Question: Dears,
I have a question regarding plotting a Gantt chart with ggplot in R. Whenever I plot my data there is an overlap between segments. For example (as per the attached plot), you will see that product A1 should have four segments (as per the data attached) but due to the overlap you can see that there are only two segments (as per the attached image link). I would like to plot every segment for the same product in a separate row to avoid such overlapping. Once I have each segment on a row, I would like to have the product name for the group of segments is shown only one time. I am attaching the code I used in addition to the plot.
Thanks in advance
Mohamed
'''
Product Codes Batch Number Start End
A 1 1000 1500
A 1 1400 2000
A 1 1800 2300
A 1 6573 6905
A 2 13773 14105
A 2 5040 5372
A 2 720 1052
A 3 1921 2253
A 3 3933 4265
A 3 13441 13773
'''
'''
library(ggplot2)
library(grid)
library(dplyr)
library(gtable)
library(readxl)
library(readxl)
library(reshape2)
library(ggrepel)
library(RColorBrewer)
Book2 <- read_excel("C:/Users/...stack.xlsx", sheet = "Sheet1")
attach(Book2)
df2<-Book2
actcols <- c("#d95f0e","#756bb1","#0218a2","#ffb703", "#f76f73", "#027fdc", "#07c4c5","#303030","#11793b","#5d7261","#3f5f34","#905435","#997940","#ab3434","#961B4D")
myColors <- brewer.pal(5,"Set1")
start<-as.POSIXct('04/06/2020',format='%m/%d/%Y')
date<-(df2$Start)*60+start
zz2<-(df2$End)*60+start
Product<-paste(df2$'Product Codes',df2$'Batch Number')
plot2 <- ggplot(df2, aes(x=date,xend=zz2-900,y=Product, yend=Product,color=Product))+ geom_segment(stat = "identity")+ theme_bw()+ geom_segment(size=5)+
theme(plot.title=element_text(size=24, face="bold"),
axis.text.x=element_text(size=10),
axis.text.y=element_text(size=14),
axis.title.x=element_text(size=16),
axis.title.y=element_text(size=14),
legend.title = element_text(size=16),
legend.position="top")+scale_x_datetime(date_labels ="%a %b %d", date_breaks ="1 day") +
theme(axis.text.x = element_text(hjust=2.5))
plot2
'''

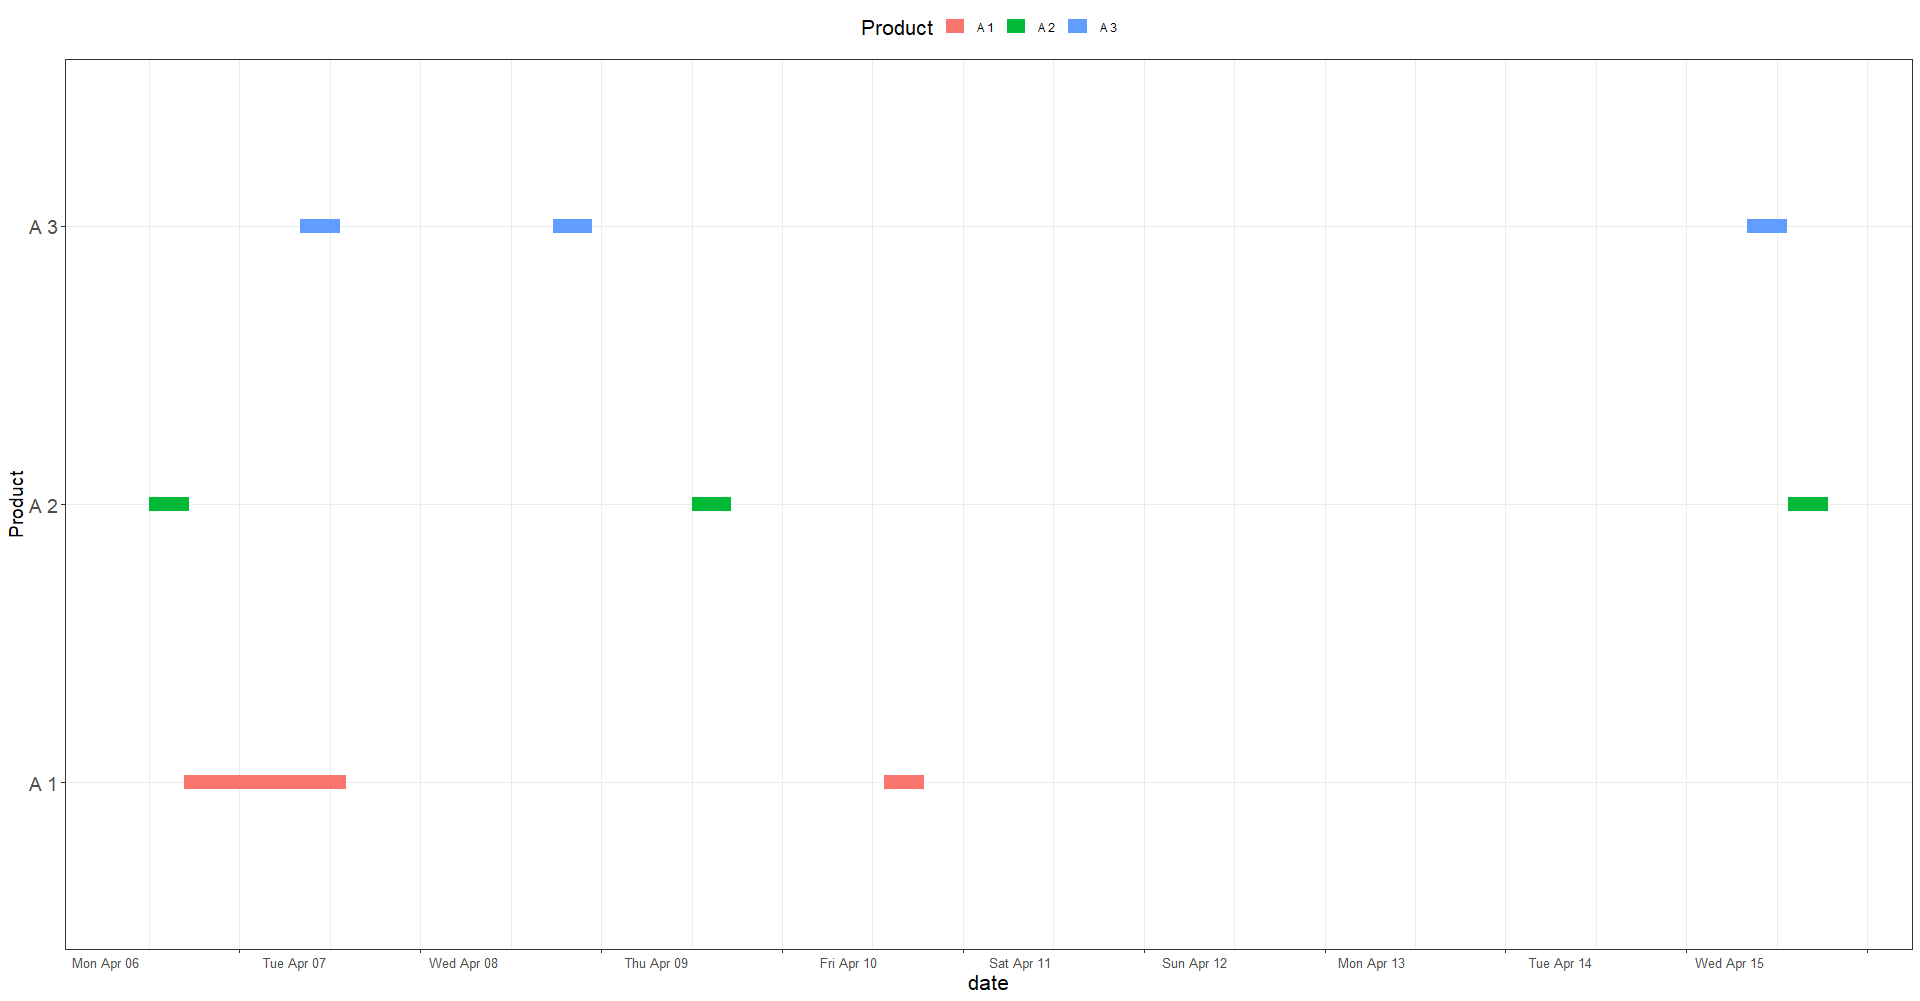
Answer: Try this. Basic Idea is to add the segment numbers to your 'Product' variable and map the new 'Product_segment' variable on 'y':
'''
library(RColorBrewer)
library(ggplot2)
library(dplyr)
df2 <- read.table(text = "'Product Codes' 'Batch Number' Start End
A 1 1000 1500
A 1 1400 2000
A 1 1800 2300
A 1 6573 6905
A 2 13773 14105
A 2 5040 5372
A 2 720 1052
A 3 1921 2253
A 3 3933 4265
A 3 13441 13773", header = TRUE, stringsAsFactors = FALSE)
df2 <- df2 %>%
rename('Product Codes' = Product.Codes, 'Batch Number' = Batch.Number)
actcols <- c("#d95f0e","#756bb1","#0218a2","#ffb703", "#f76f73", "#027fdc", "#07c4c5","#303030","#11793b","#5d7261","#3f5f34","#905435","#997940","#ab3434","#961B4D")
myColors <- brewer.pal(5,"Set1")
start<-as.POSIXct('04/06/2020',format='%m/%d/%Y')
# Data wrangling
df3 <- df2 %>%
mutate(
date = Start * 60 + start,
zz2 = End * 60 + start - 900,
Product = paste('Product Codes', 'Batch Number')
) %>%
select(-Start, -End) %>%
# Add segment number
group_by(Product) %>%
arrange(Product, date) %>%
mutate(segment = 1,
segment = cumsum(segment),
Product_segment = paste(Product, segment),
y.labels = ifelse(segment == n_distinct(segment), Product, "")) %>%
ungroup()
y.labels <- df3$y.labels
plot2 <- ggplot(df3, aes(x = date, xend = zz2, y = Product_segment, yend = Product_segment, color = Product)) +
geom_segment(size = 10) +
scale_x_datetime(date_labels ="%a %b %d", date_breaks ="1 day") +
scale_y_discrete(labels = y.labels) +
labs(x = NULL, y = NULL) +
theme_bw() +
theme(plot.title=element_text(size=24, face="bold"),
axis.text.x=element_text(size=10),
axis.text.y=element_text(size=14),
axis.title.x=element_text(size=16),
axis.title.y=element_text(size=14),
legend.title = element_text(size=16),
legend.position="top")
plot2
'''

# Edit: Subplots
'''
subplot2 <- ggplot(df3, aes(x = date, xend = zz2, y = factor(segment), yend = factor(segment), color = Product)) +
geom_segment(size = 9) +
scale_x_datetime(date_labels ="%a %b %d", date_breaks ="1 day") +
labs(x = NULL, y = NULL) +
facet_wrap(~ Product, ncol = 1, scales = "free_y") +
theme_bw() +
theme(plot.title=element_text(size=24, face="bold"),
axis.text.x=element_text(size=10),
axis.text.y=element_text(size=14),
axis.title.x=element_text(size=16),
axis.title.y=element_text(size=14),
legend.title = element_text(size=16),
legend.position="top")
subplot2
'''

<URL>